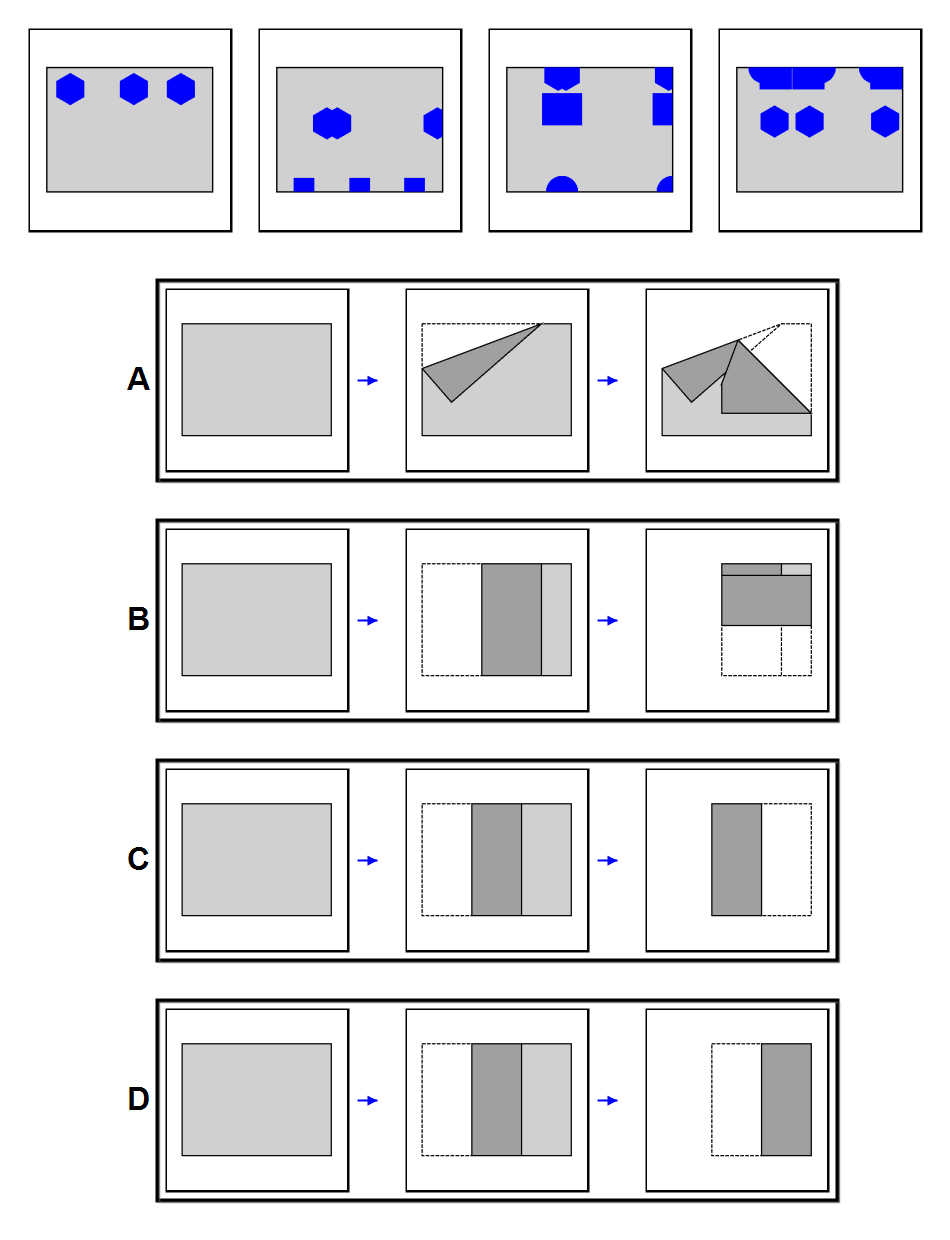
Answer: C